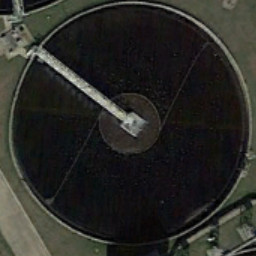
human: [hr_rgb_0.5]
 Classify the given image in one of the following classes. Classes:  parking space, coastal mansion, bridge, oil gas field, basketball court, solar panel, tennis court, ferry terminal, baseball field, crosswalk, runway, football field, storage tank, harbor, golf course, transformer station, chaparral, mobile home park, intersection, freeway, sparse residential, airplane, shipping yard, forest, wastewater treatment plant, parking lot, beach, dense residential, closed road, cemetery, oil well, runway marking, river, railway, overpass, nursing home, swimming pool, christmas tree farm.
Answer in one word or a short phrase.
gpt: wastewater treatment plant